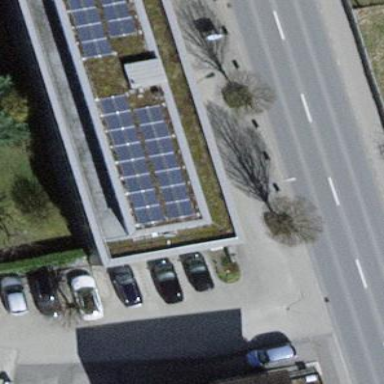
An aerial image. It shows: Office building with flat roof.